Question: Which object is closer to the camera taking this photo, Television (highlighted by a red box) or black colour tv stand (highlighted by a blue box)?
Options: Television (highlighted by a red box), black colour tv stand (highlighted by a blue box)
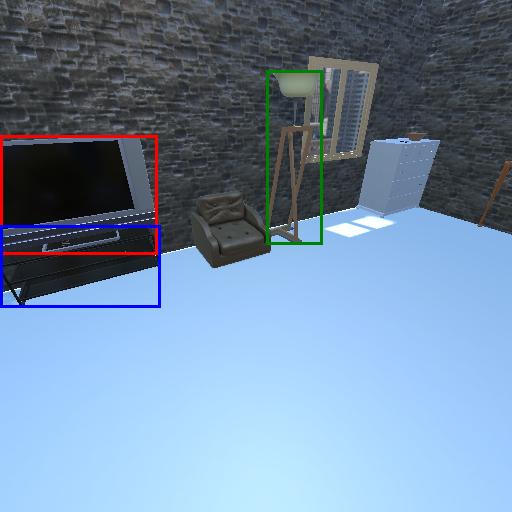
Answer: Television (highlighted by a red box)